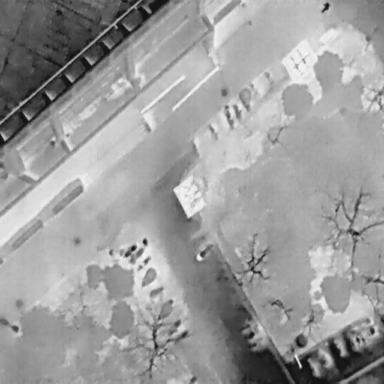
There are 18 objects shown in the infrared image, including a Person, 16 Bicycles, and a DontCare.